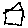
Label: house